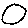
Label: circle